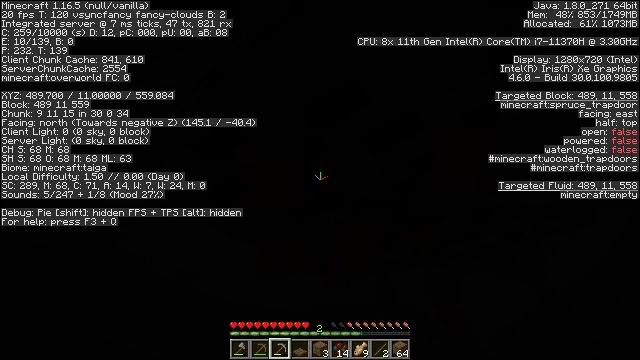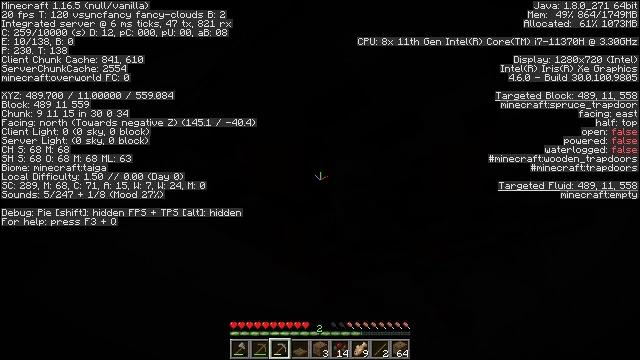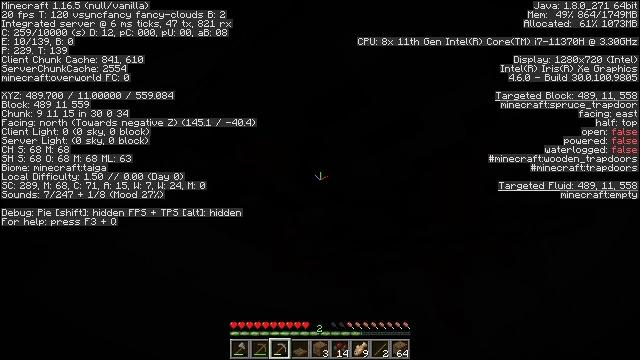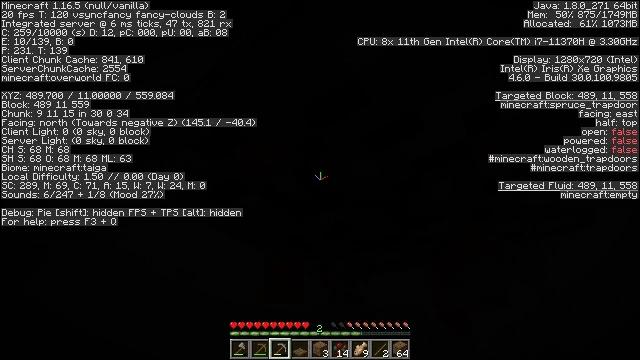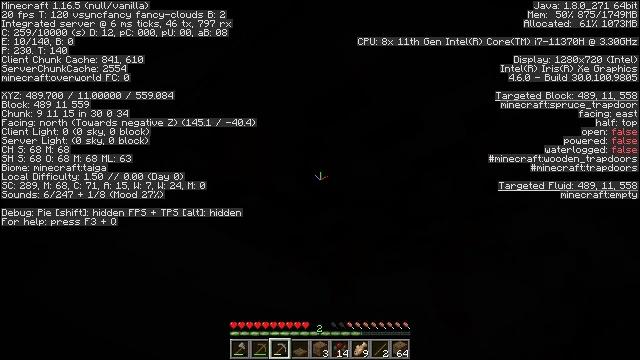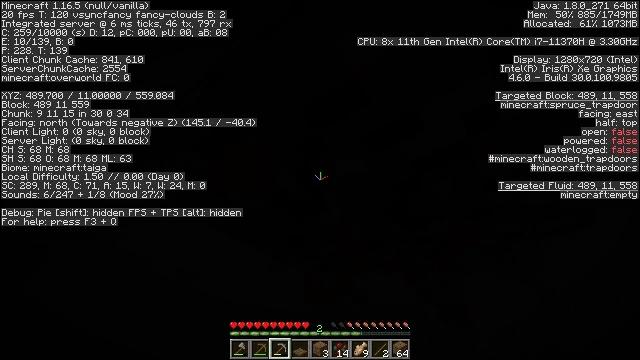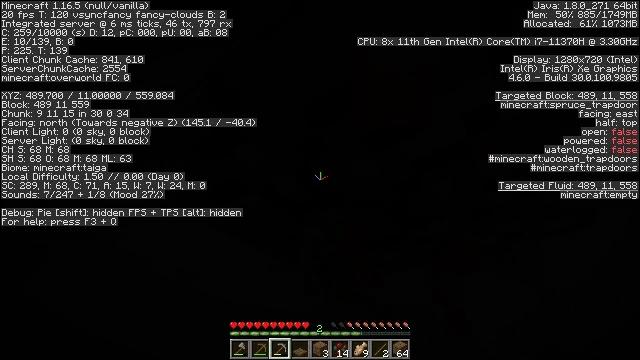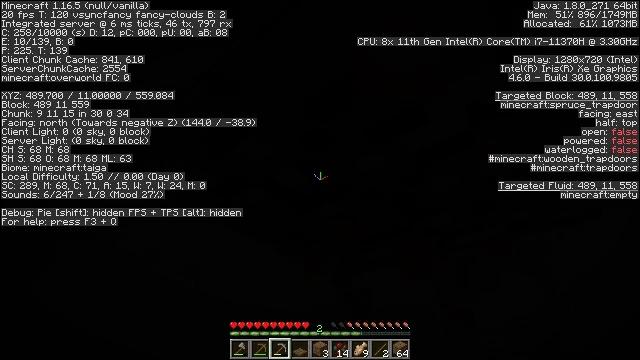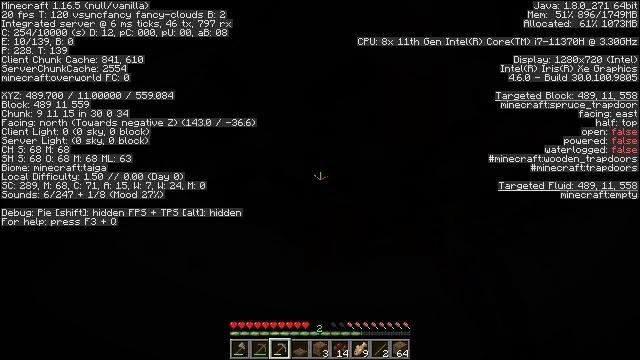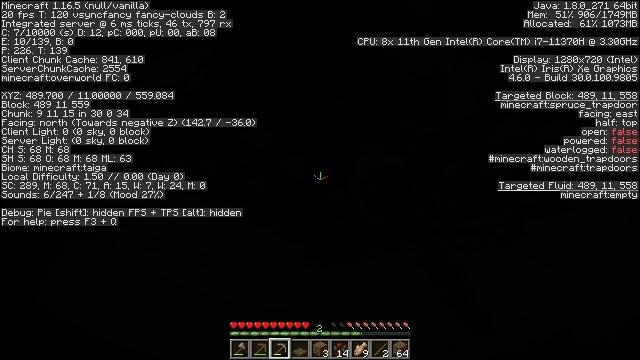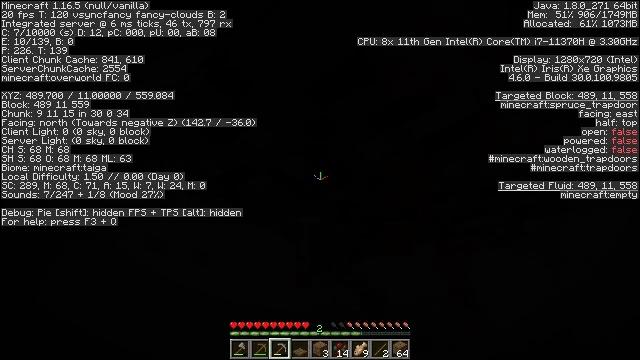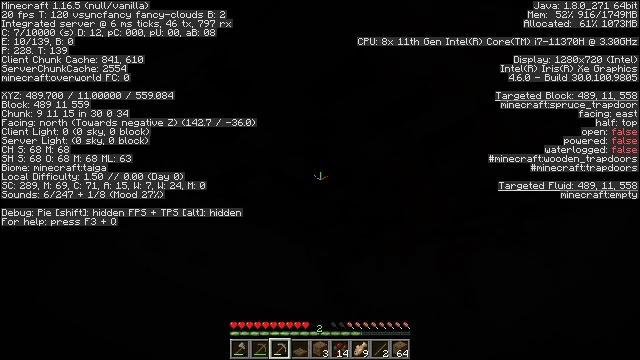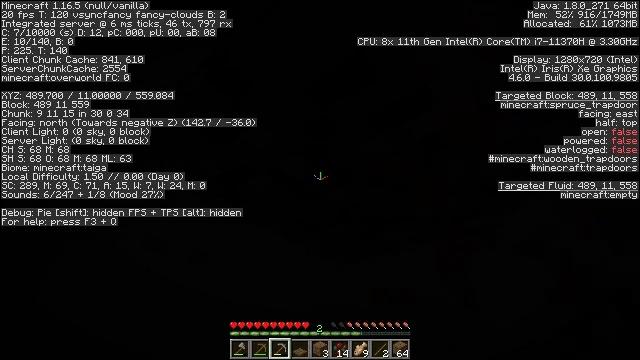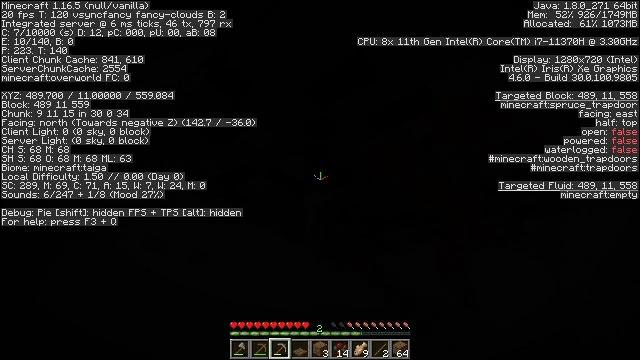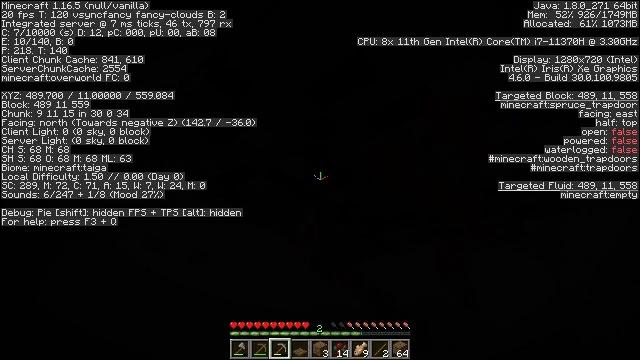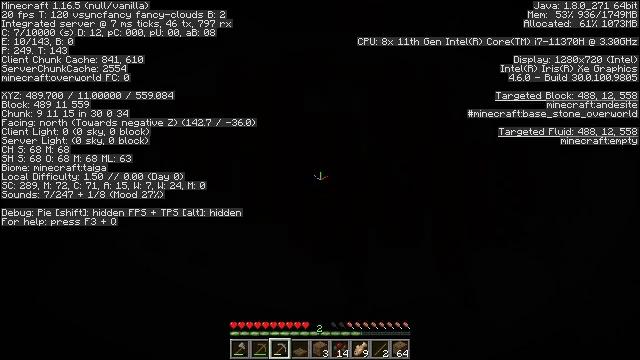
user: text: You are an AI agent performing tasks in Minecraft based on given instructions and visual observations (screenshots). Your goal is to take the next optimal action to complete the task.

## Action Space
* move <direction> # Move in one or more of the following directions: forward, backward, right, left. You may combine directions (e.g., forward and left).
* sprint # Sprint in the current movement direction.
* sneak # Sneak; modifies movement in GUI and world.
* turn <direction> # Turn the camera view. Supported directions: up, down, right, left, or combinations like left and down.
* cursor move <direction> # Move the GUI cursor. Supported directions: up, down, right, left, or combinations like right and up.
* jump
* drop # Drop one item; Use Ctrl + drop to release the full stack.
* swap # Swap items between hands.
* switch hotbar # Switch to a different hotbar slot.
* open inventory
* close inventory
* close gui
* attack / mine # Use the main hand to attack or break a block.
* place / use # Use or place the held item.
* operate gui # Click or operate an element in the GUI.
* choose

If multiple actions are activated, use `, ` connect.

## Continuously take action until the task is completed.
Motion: motion action
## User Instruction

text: Break the spruce trapdoor from a structure.
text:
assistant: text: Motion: attack / mine
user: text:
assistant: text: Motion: attack / mine
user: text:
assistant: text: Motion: attack / mine
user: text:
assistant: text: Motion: attack / mine
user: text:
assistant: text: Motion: attack / mine
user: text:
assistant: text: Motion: attack / mine
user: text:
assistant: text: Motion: turn left and down, attack / mine
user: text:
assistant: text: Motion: turn left and down, attack / mine
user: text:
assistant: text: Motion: attack / mine
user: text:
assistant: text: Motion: attack / mine
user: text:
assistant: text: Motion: attack / mine
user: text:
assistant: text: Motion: attack / mine
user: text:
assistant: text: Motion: attack / mine
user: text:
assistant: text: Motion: attack / mine
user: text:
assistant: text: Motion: attack / mine
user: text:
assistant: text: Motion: attack / mine
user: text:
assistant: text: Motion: attack / mine
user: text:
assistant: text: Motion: attack / mine
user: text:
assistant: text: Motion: attack / mine
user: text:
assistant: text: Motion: attack / mine